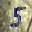
Label: 5